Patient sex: M
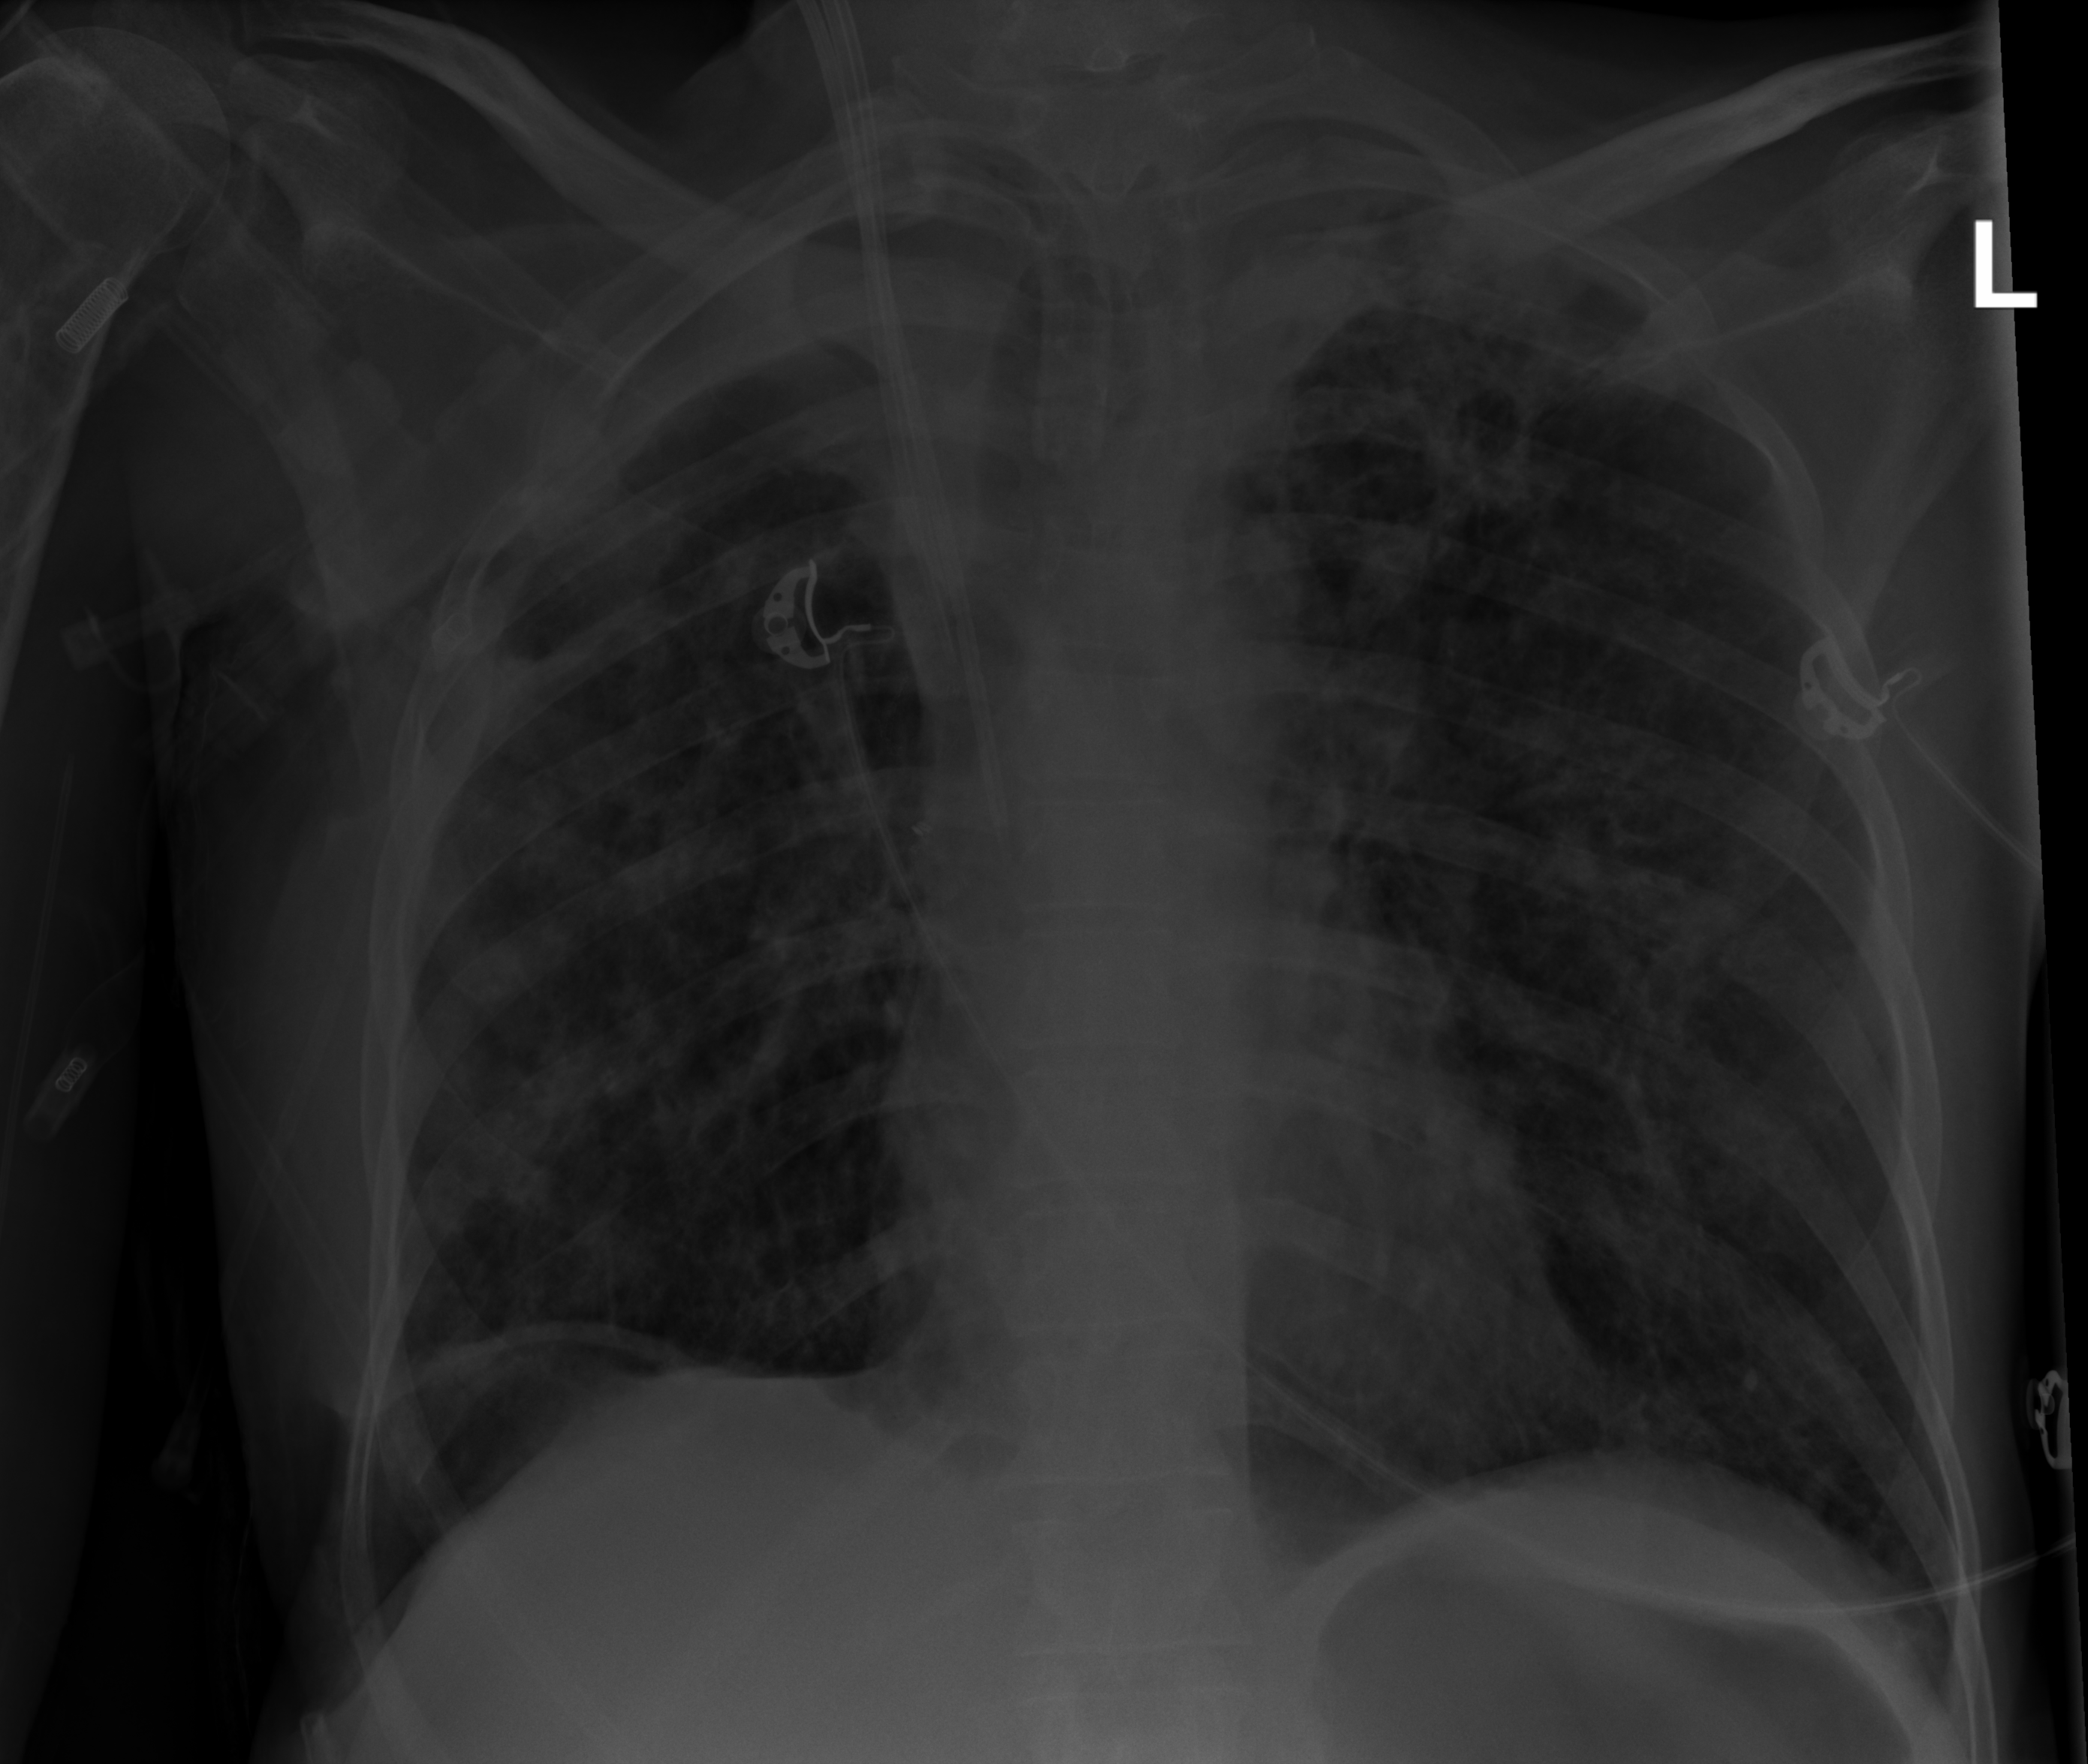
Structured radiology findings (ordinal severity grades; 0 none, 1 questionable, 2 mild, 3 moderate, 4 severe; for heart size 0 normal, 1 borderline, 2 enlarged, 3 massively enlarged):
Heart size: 0
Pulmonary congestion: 2
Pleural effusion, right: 2
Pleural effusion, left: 0
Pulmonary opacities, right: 3
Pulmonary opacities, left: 3
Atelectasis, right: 2
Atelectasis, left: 2